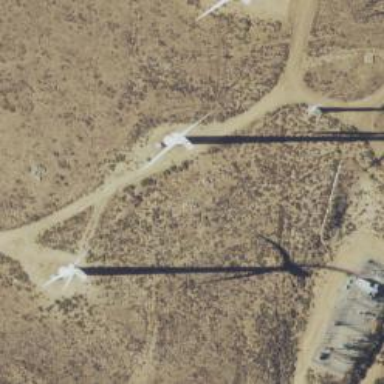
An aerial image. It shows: Wind power generator with wind turbines.